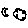
Label: moon